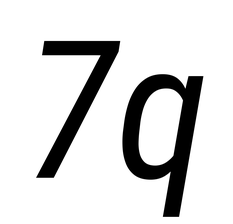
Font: Roboto-Italic_Condensed_Italic